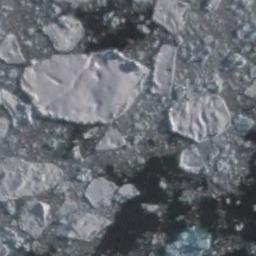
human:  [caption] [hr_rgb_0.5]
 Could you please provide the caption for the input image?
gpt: There is a big ice and many small ice on the dark blue sea .

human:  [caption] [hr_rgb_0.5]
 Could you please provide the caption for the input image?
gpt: A large piece of sea ice and a lot of small pieces of sea ice gather together .

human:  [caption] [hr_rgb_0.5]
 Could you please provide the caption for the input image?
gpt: A large piece of ice and the surrounding small pieces of ice form a large piece floating on the deep blue sea and covering the sea .

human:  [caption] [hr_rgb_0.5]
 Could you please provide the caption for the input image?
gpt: Sea ice varies in size and shape .

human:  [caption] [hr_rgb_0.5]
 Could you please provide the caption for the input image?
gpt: There are many pieces of sea ice on the ice sheet .